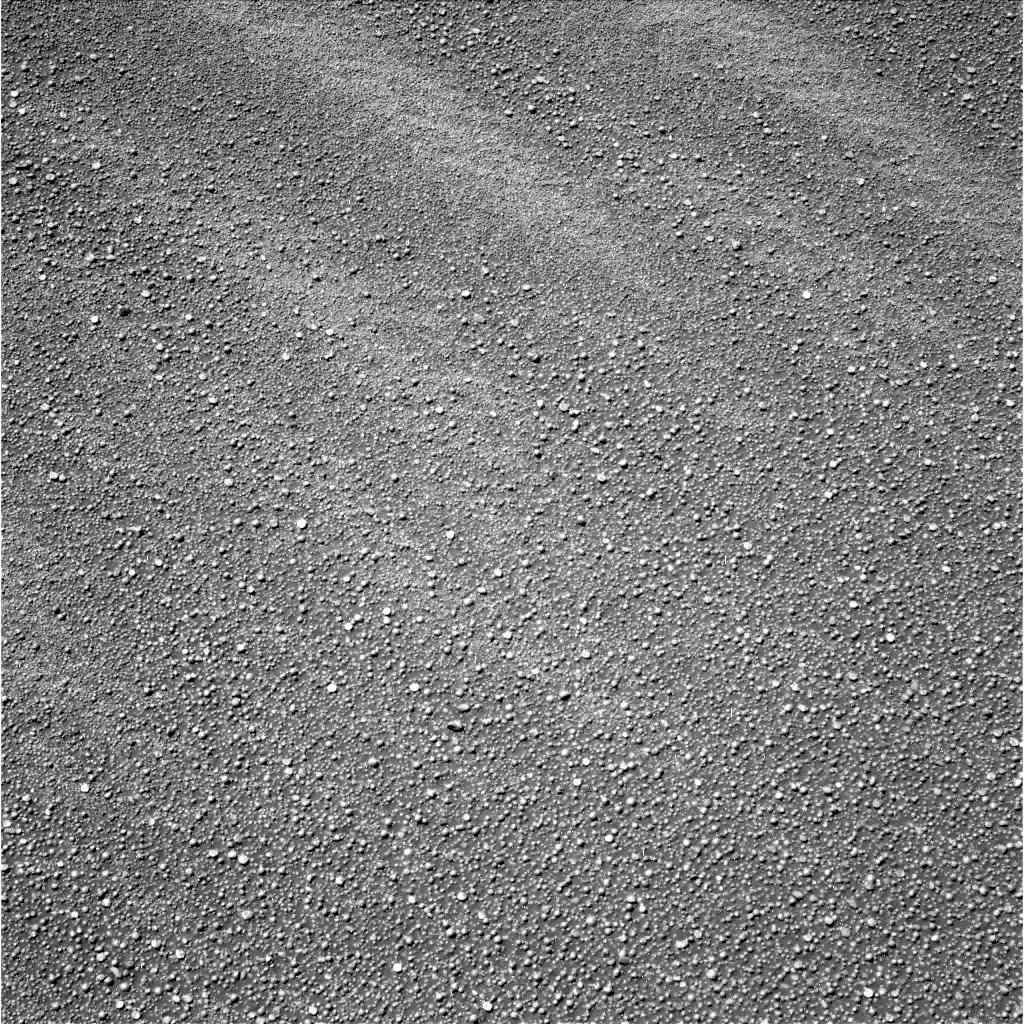
Terrain classes present: Gravel / Sand / Soil